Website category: sports
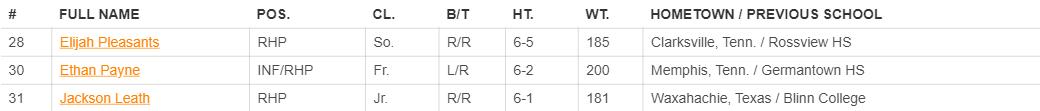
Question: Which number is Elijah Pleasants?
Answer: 28

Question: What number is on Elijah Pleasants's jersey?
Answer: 28

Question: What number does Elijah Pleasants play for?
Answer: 28

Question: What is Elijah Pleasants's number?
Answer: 28

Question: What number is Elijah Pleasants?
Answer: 28

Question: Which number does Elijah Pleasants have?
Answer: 28

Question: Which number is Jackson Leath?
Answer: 31

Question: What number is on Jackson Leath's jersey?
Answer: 31

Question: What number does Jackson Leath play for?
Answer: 31

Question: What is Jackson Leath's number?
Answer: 31

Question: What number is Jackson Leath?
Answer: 31

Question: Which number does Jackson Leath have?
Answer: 31

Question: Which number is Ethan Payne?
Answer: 30

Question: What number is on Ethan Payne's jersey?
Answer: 30

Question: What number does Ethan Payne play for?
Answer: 30

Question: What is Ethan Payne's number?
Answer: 30

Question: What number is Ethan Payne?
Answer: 30

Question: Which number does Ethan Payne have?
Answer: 30

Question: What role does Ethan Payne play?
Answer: INF/RHP

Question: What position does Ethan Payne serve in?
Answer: INF/RHP

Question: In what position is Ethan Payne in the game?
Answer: INF/RHP

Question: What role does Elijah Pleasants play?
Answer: RHP

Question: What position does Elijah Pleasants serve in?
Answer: RHP

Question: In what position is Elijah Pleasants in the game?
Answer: RHP

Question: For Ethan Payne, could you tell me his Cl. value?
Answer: Fr.

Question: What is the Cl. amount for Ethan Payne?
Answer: Fr.

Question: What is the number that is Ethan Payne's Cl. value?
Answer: Fr.

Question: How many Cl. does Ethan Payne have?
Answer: Fr.

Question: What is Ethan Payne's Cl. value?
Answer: Fr.

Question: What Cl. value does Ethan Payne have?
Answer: Fr.

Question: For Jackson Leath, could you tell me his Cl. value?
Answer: Jr.

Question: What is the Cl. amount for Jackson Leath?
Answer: Jr.

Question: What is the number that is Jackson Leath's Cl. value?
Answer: Jr.

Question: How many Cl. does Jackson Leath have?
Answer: Jr.

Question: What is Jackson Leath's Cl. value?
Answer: Jr.

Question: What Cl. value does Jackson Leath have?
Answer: Jr.

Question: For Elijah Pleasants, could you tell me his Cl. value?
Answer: So.

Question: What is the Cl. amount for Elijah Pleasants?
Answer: So.

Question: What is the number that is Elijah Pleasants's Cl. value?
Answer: So.

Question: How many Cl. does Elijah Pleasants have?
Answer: So.

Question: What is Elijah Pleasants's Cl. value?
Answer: So.

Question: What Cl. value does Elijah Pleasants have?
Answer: So.

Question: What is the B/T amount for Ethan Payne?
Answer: L/R

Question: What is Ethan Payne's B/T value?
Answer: L/R

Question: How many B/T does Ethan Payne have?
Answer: L/R

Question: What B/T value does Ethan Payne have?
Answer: L/R

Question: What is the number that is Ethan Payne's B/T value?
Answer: L/R

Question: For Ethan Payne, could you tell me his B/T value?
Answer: L/R

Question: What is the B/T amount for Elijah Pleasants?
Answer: R/R

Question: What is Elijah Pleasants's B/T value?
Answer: R/R

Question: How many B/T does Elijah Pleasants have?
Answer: R/R

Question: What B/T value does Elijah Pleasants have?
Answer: R/R

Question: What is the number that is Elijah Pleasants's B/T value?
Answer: R/R

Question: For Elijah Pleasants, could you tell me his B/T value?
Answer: R/R

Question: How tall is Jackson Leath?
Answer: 6-1

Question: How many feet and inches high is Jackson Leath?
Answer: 6-1

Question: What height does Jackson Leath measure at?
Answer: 6-1

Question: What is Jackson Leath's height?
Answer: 6-1

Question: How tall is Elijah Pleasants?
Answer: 6-5

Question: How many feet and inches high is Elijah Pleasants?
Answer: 6-5

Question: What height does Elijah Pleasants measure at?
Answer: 6-5

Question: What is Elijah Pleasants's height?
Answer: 6-5

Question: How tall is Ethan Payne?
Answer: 6-2

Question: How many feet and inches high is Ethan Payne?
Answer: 6-2